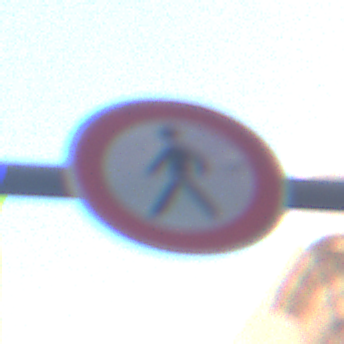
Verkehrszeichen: VerbotFussgaenger
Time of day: SunriseSunset
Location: Outdoor (Urban)
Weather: PartlyCloudy
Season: NotSpecified
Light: Natural